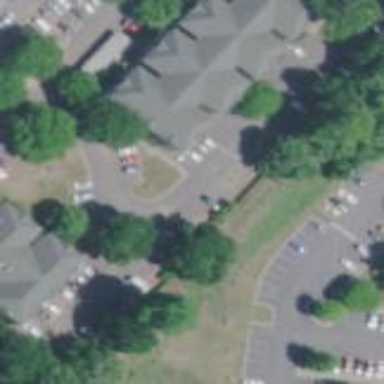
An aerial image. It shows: Parking area.